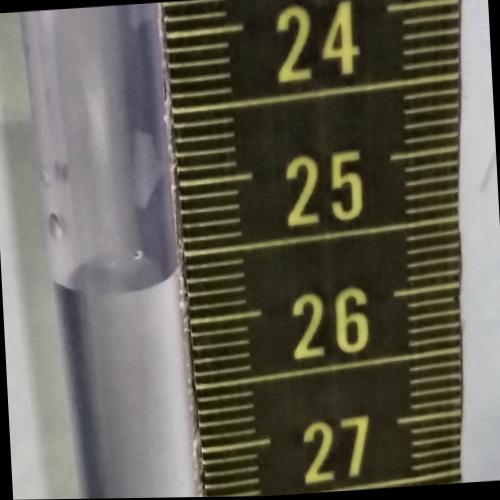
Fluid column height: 25.6 cm